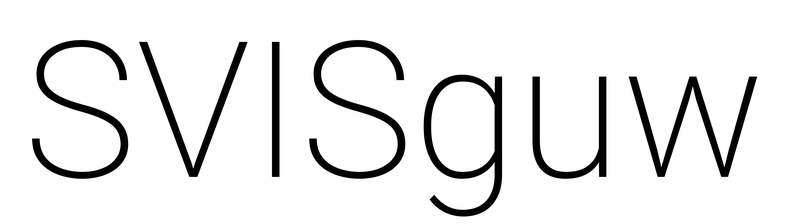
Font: Roboto_ExtraLight